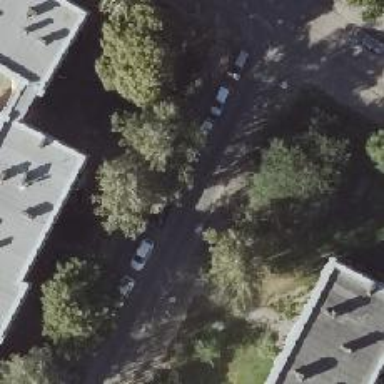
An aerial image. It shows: Residential road with sidewalks on both sides. There is parallel parking on the left side of the street.